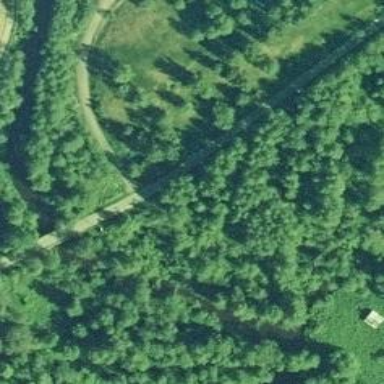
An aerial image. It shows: Cycleway.